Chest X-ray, PA view. Patient: 39 years old, sex M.
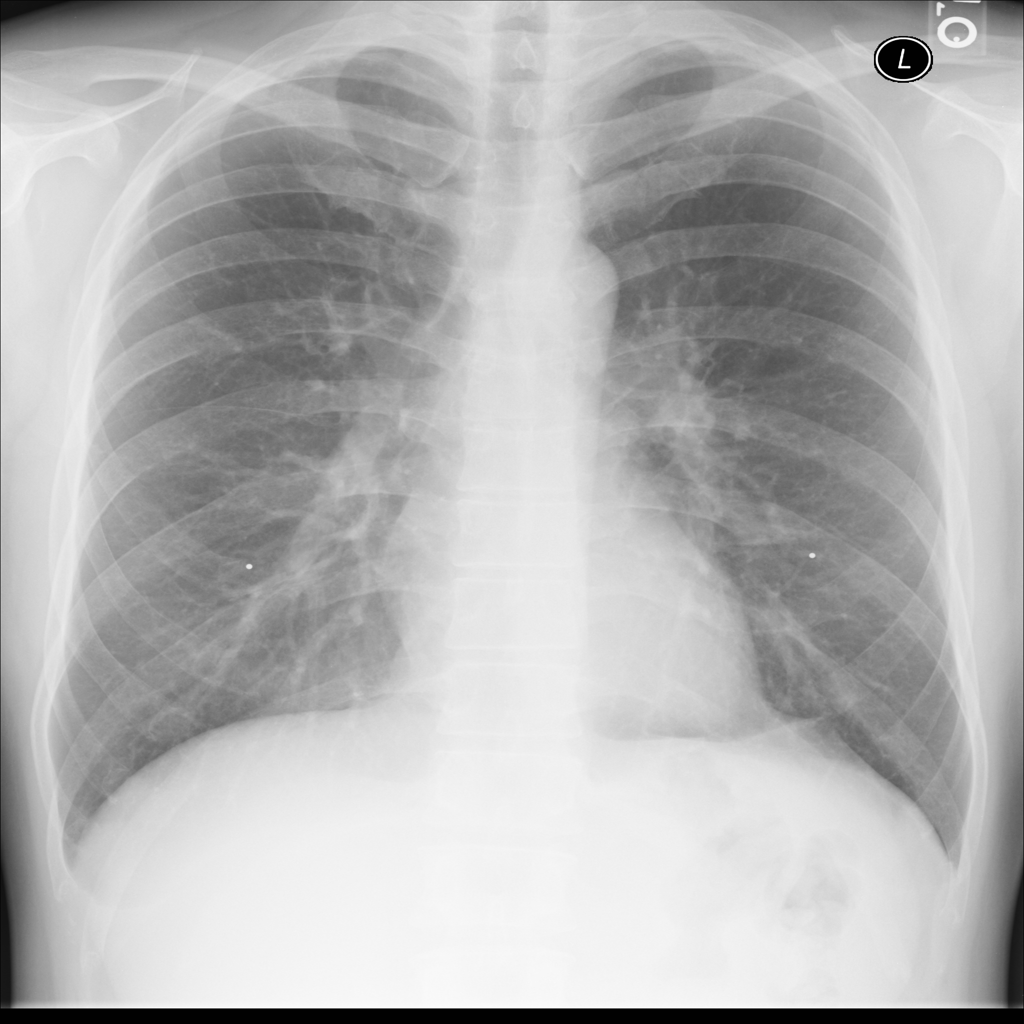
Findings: No Finding